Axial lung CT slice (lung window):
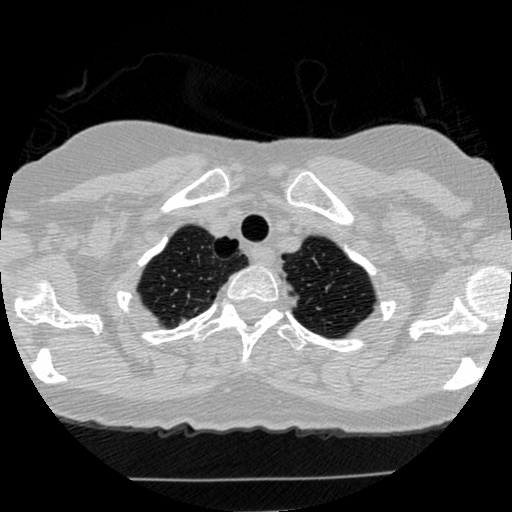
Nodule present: no